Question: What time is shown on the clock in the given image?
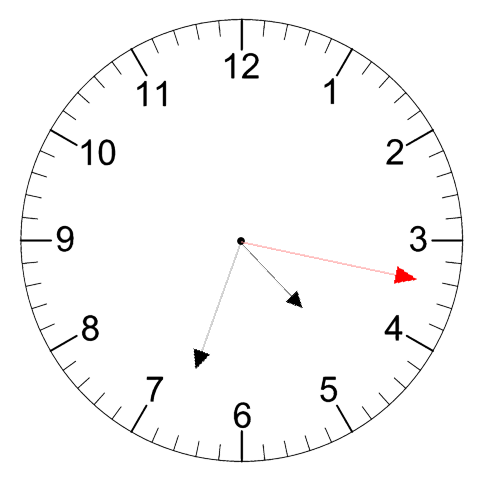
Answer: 04:33:17